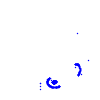
Particle: electron